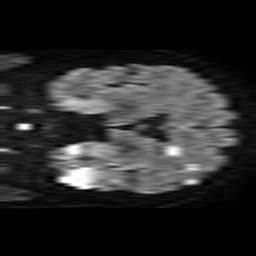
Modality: TRACE
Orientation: coronal
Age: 38
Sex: male
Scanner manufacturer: philips
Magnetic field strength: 1.5 T
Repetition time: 3.844 s
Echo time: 0.09719 s